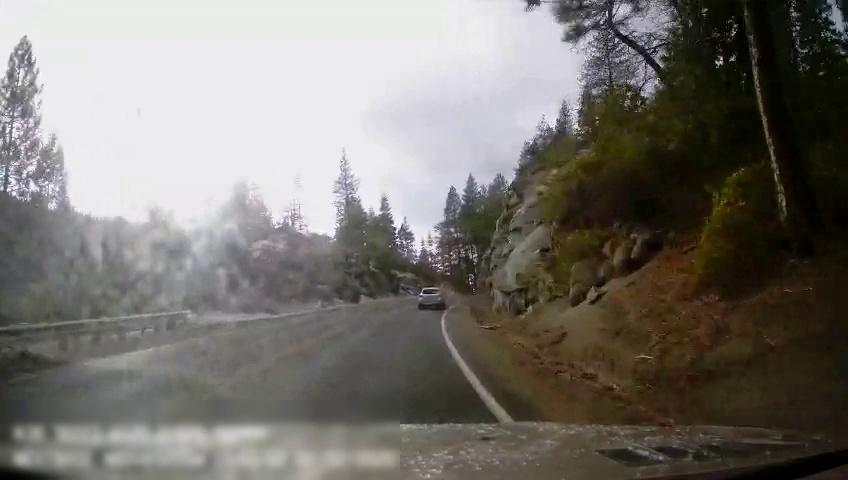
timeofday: Day
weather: Sunny
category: Drivable Space
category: Vehicles | SUV
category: Lanes | Alternate Lane